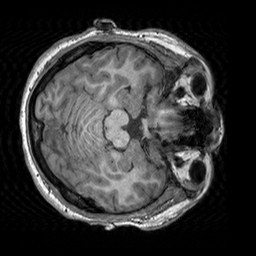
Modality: T1w
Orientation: axial
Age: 26
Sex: male
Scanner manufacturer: siemens
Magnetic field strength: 3 T
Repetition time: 2.3 s
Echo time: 0.00303 s